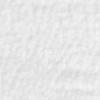
Label: no_change